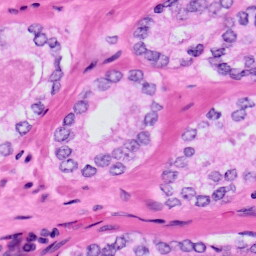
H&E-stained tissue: Prostate